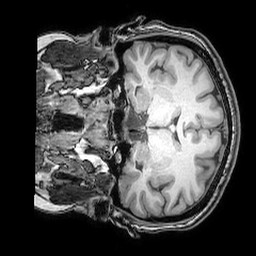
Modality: T1w
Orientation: coronal
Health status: ill
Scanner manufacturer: philips
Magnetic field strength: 3 T
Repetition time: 0.007 s
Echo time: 0.0035 s